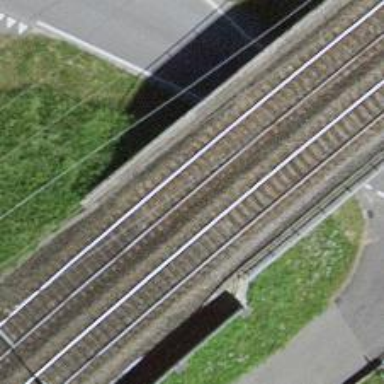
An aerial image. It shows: Railway bridge with electrified tracks and single contact line.